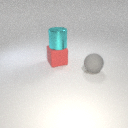
large red rubber cube to the left of large gray rubber sphere